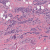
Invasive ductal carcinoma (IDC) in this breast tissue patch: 1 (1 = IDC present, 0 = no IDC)